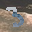
Label: 3